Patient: sex F, age 48
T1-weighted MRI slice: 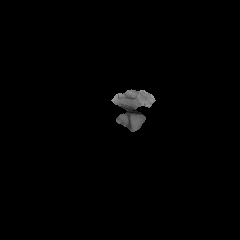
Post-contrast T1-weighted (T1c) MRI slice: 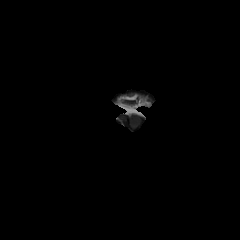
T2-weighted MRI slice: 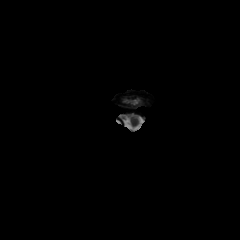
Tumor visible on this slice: no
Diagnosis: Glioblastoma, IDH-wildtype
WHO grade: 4